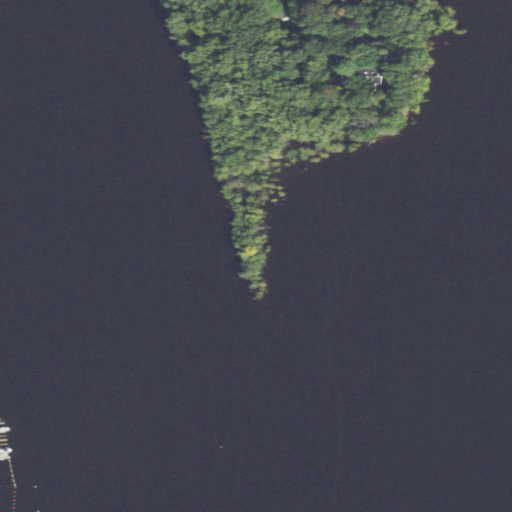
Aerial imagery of cape in Minnesota named Anderson Point containing open water, woody wetlands, mixed forest, herbaceous wetlands, open development, and deciduous forest